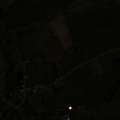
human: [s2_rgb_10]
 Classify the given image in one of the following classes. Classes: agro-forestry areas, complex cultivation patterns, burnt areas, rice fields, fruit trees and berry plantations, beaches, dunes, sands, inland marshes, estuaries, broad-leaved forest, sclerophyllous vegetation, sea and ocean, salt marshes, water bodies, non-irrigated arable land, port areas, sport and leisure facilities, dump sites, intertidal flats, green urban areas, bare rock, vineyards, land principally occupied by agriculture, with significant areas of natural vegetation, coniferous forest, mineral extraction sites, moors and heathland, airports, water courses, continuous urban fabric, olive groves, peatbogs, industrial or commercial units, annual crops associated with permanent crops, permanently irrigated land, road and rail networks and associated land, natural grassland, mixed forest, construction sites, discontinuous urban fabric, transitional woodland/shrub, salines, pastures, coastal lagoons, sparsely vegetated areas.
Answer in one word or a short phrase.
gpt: discontinuous urban fabric, non-irrigated arable land, pastures, complex cultivation patterns, land principally occupied by agriculture, with significant areas of natural vegetation, broad-leaved forest